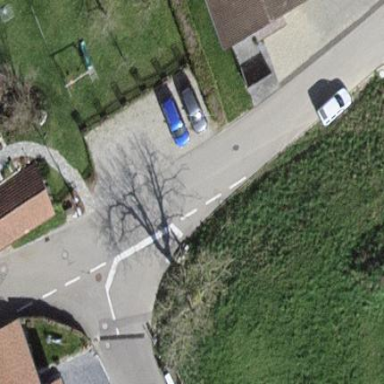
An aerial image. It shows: Street-side parking area.